Question: I am using pygraphviz to create graphs for my project. I am unable to figure out how to center the xlabel of nodes and also how to change the color of xlabel.
'''
graph.add_node(row[3], color='goldenrod2', style='filled', shape='box',
xlabel=round(self.pi_dict.get(row[3]), 2), fontname='calibri')
'''
I tried using 'xlp='10,10!''and 'xlabelfontcolor='red''. Both attributes don't seem to work. Where am I going wrong.

As you can see in the attached fig. above, the xlabel is positioned by default towards the left corner of the nodes. Also by changing the color of xlabel, it can be easily distinguished from other labels, which I am unable to accomplish.
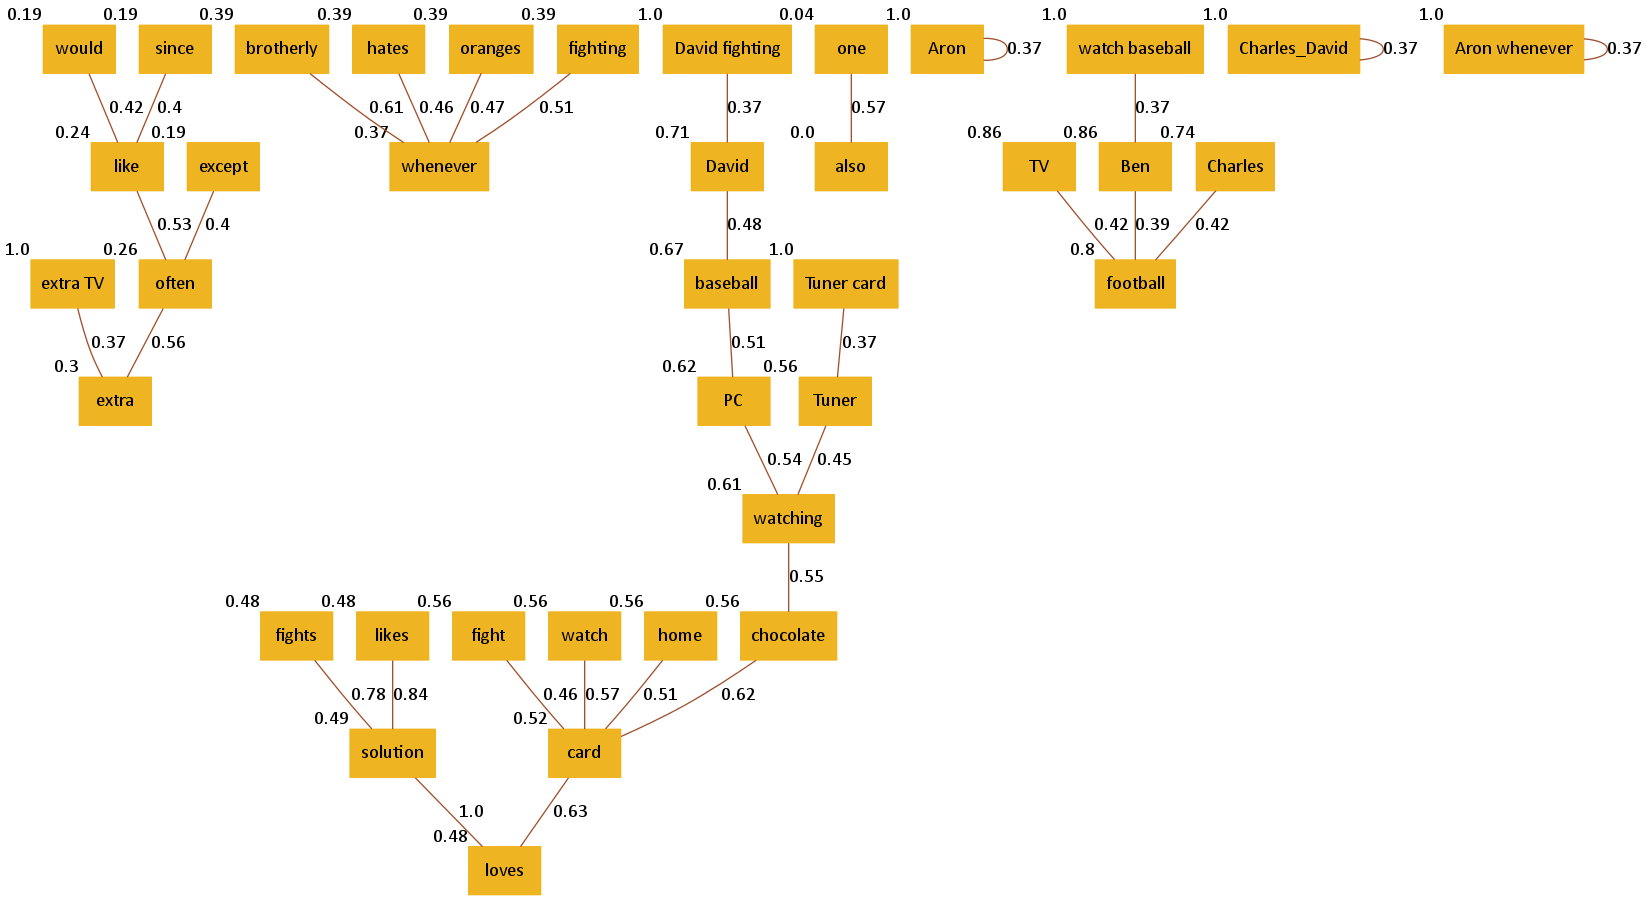
Answer: There is no way to specify the position of an external label. (At some point, we hope to provide some support for this.) We didn't provide an xlabelfontcolor attribute as this can be handled via HTML-like labels. Indeed, since you want the external label centered above this node, this can also be used to solve your first problem. For example,
'''
a [shape=none label=<<TABLE BORDER="0" CELLBORDER="0" CELLSPACING="0">
<TR><TD><FONT COLOR="red">0.19</FONT></TD></TR>
<TR><TD CELLPADDING="6" BGCOLOR="goldenrod2" PORT="p1">would</TD></TR></TABLE>>]
b -> a:p1:n
'''
The PORT attribute is used to get the edge to end at the yellow box.